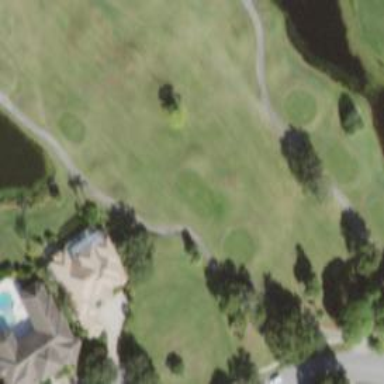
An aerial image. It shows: Grassy area designated as golf tee.